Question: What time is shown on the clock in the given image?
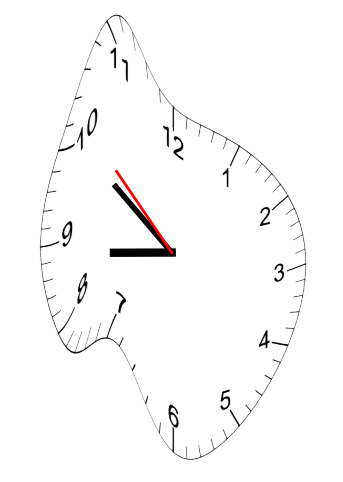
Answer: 08:50:52